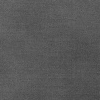
Atmospheric dust classification: dusty